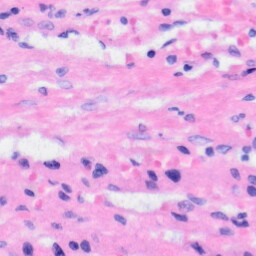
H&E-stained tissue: Liver